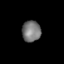
Tissue: skin
Cell type: Epithelial cells
Senescence score: 0.2718
Nuclear area (px): 388
Mean DAPI intensity: 118.848